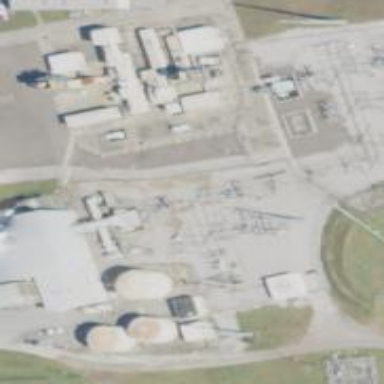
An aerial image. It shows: Switch used for power control.